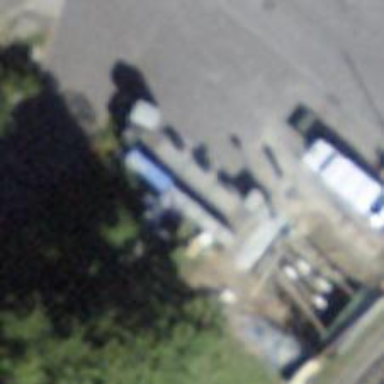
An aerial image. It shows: Recycling facility for scrap metal items.